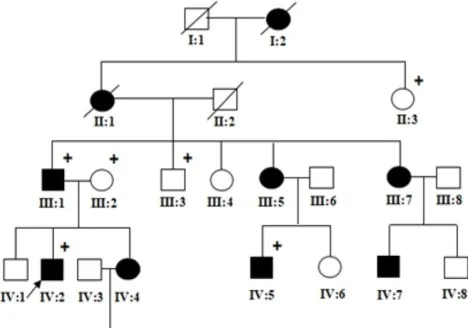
3 Arrows show the probands.
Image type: pathology (immunostaining)